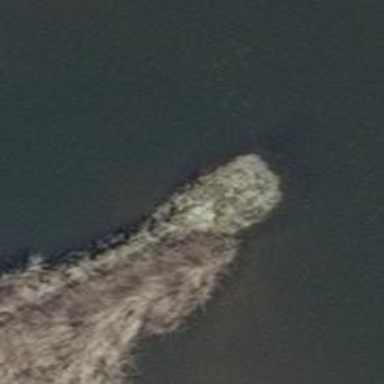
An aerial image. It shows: Breakwater structure.